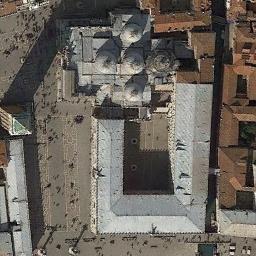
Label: palace